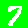
Digit: 7